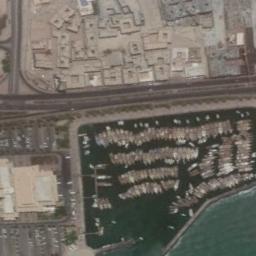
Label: harbor